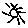
Label: sun